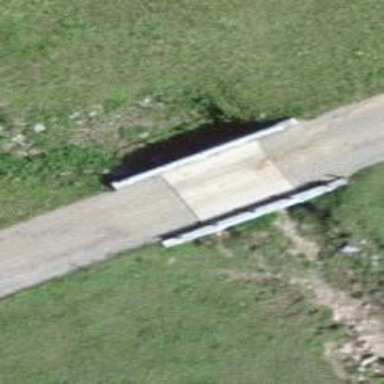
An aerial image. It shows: Asphalt track on bridge with Grade 1 track type.